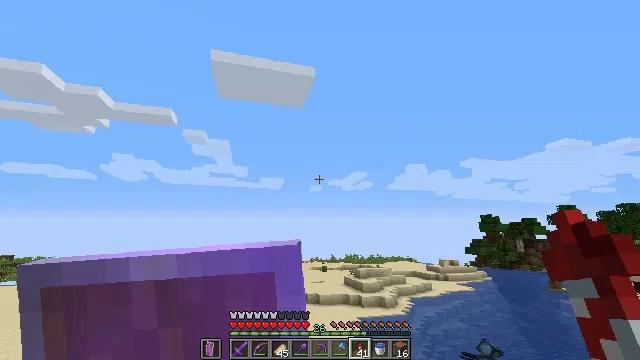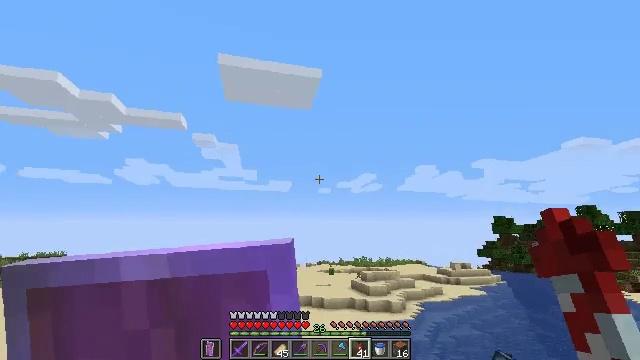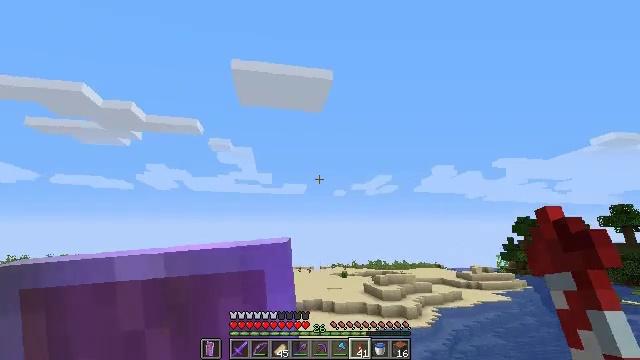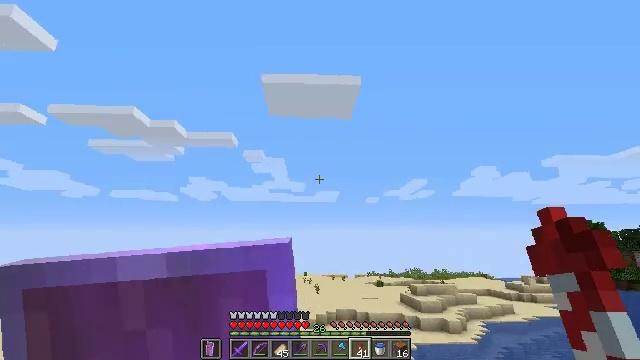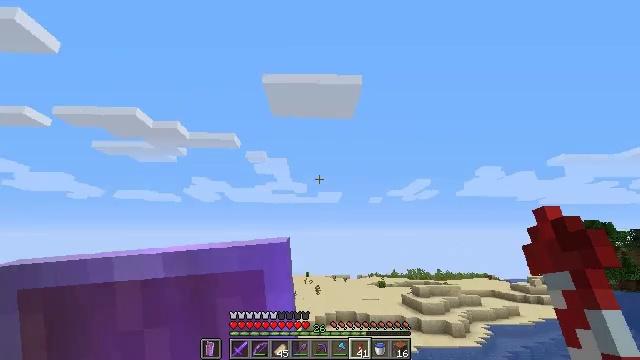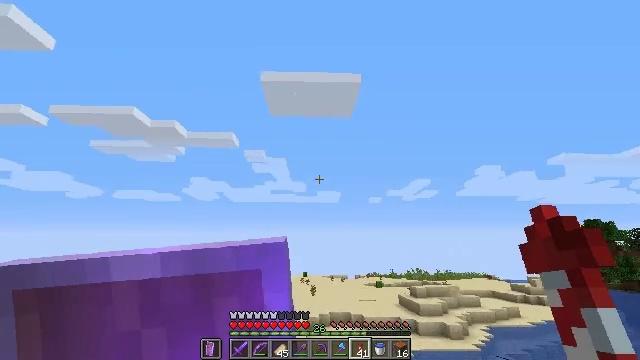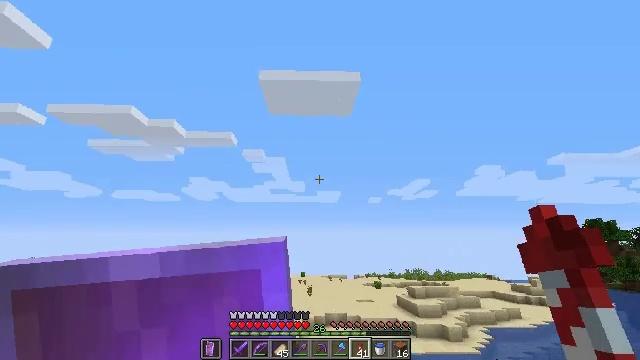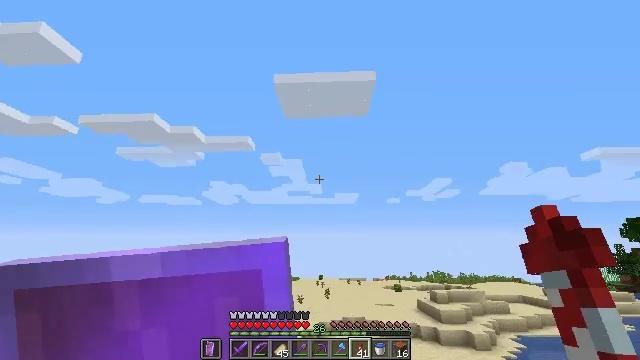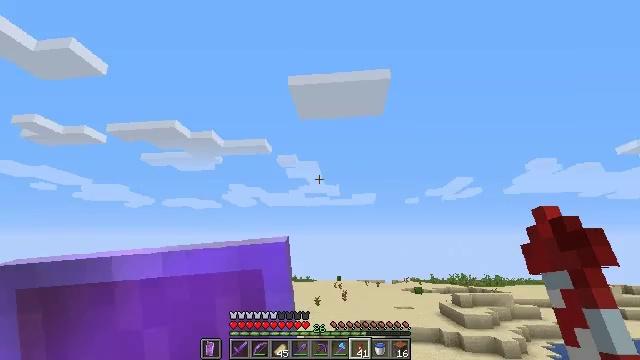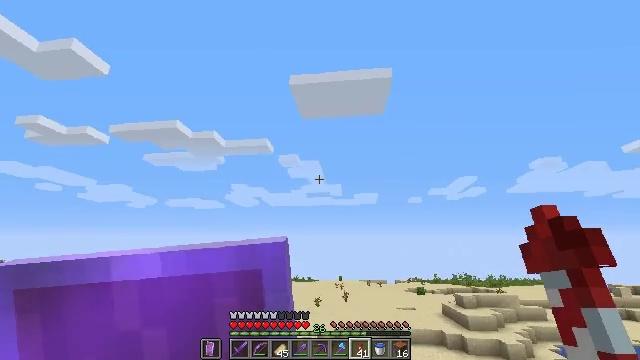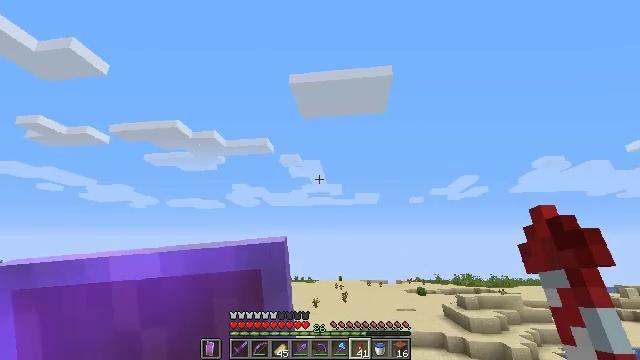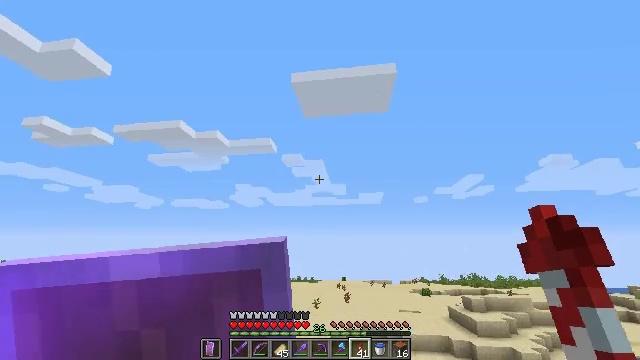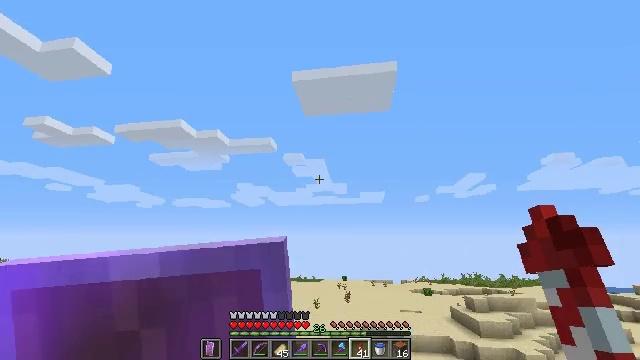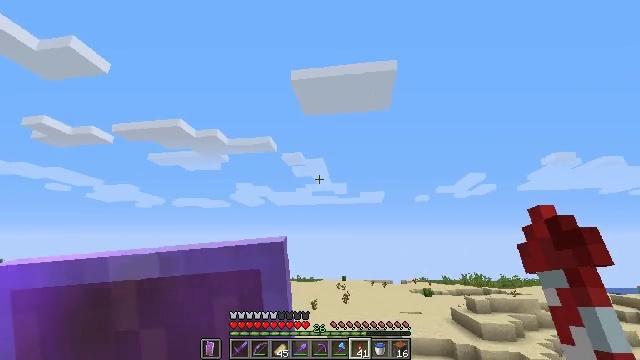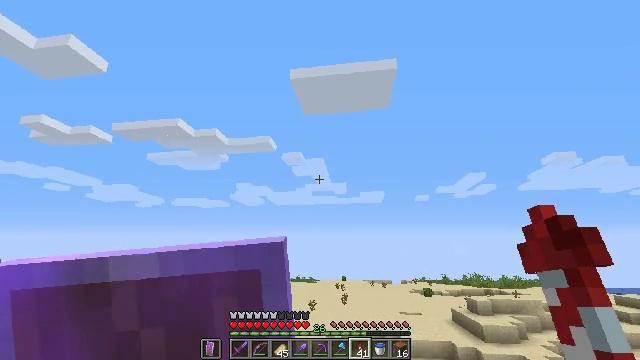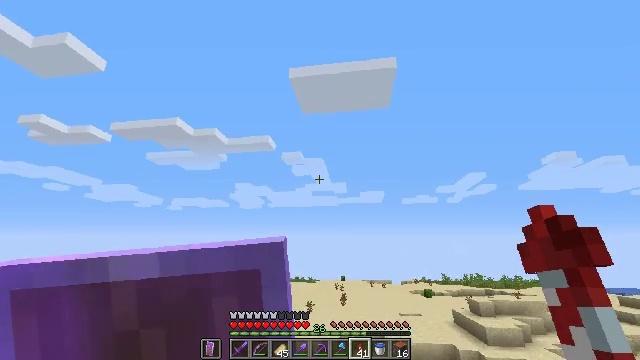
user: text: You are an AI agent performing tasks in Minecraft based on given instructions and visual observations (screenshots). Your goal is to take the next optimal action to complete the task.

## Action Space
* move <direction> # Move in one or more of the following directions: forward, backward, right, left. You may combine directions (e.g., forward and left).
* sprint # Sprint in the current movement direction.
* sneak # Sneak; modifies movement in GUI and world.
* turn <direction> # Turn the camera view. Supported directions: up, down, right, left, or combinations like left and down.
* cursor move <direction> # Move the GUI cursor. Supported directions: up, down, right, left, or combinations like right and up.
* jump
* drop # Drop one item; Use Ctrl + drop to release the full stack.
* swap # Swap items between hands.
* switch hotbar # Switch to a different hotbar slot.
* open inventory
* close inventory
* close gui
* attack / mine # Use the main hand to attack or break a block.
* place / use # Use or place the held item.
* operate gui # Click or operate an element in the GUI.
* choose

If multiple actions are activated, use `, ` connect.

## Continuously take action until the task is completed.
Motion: motion action
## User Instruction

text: drop acacia leaves
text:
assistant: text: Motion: turn left
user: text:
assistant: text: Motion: turn left
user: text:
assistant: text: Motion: turn left and up
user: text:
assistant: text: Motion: no_op
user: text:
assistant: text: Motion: no_op
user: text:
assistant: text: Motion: no_op
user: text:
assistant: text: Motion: turn left
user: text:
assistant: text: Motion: turn left
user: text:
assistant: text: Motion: no_op
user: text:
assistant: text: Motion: no_op
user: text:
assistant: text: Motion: no_op
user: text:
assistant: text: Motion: no_op
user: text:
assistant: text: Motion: no_op
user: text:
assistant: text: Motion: no_op
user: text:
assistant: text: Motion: no_op
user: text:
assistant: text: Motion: no_op
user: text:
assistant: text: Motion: no_op
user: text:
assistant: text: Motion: no_op
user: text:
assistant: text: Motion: no_op
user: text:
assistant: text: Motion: use / place
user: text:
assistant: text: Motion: use / place
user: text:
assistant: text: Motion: use / place
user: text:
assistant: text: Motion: no_op
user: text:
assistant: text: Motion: no_op
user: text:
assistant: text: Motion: no_op
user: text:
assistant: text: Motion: no_op
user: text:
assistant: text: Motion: no_op
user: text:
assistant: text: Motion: no_op
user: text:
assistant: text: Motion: no_op
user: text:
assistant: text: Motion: no_op